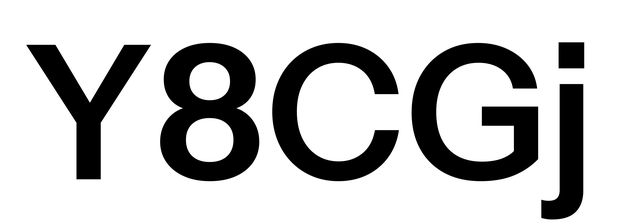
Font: InstrumentSans_SemiBold